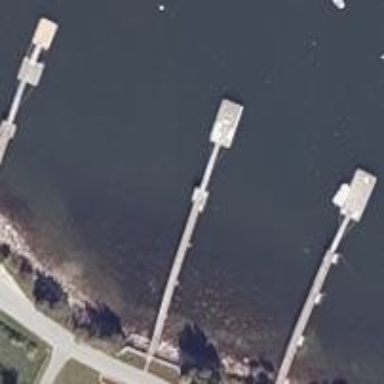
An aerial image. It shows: Man-made pier.